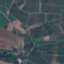
Land use / land cover class: PermanentCrop